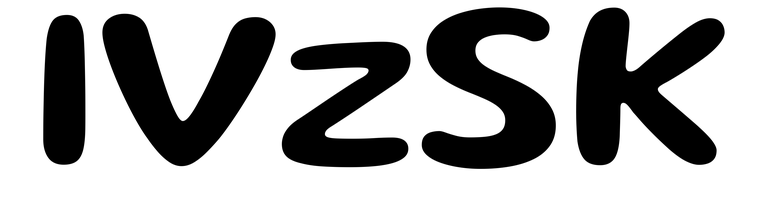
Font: Gluten_Medium